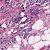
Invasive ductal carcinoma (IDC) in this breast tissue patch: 1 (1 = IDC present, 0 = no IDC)